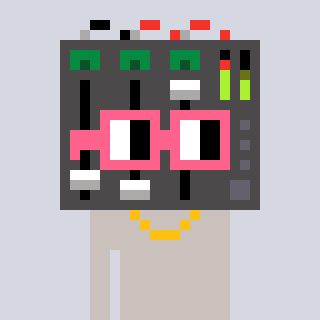
a pixel art character with square pink glasses, a mixer-shaped head and a foggrey-colored body on a cool background